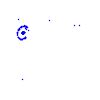
Particle: proton